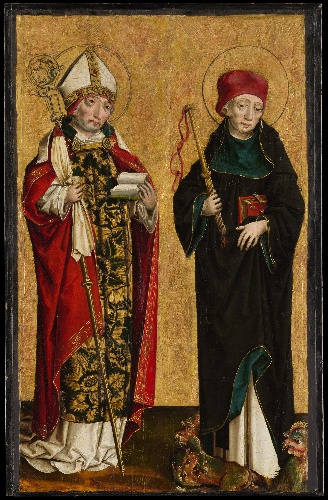
Title: Saint Adalbert and Saint Procopius
Artist: Master of Eggenburg
Artist bio: Austrian, Tirol, active 1490–1500
Date: ca. 1490–1500
Object type: Painting, part of an altarpiece
Classification: Paintings
Medium: Oil on spruce, gold ground
Dimensions: Painted surface, including black border, 27 1/8 x 17 in. (68.9 x 43.2 cm)
Department: European Paintings
Credit line: Gift of William Rosenwald, 1944
Accession year: 1944
Repository: Metropolitan Museum of Art, New York, NY
Tags: Men|Saints